Interaction volume radius: 5 \u00c5
Interaction volume height: 20 \u00c5
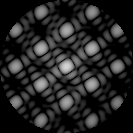
Disorder parameter: 0.05474